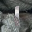
Label: 1